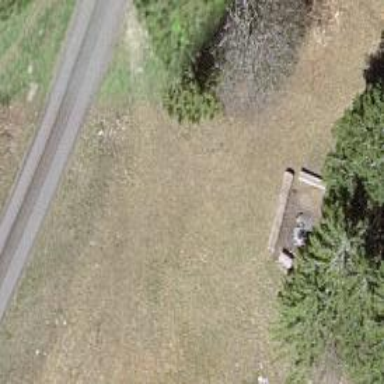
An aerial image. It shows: Picnic table located in leisure land area.